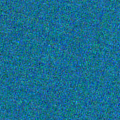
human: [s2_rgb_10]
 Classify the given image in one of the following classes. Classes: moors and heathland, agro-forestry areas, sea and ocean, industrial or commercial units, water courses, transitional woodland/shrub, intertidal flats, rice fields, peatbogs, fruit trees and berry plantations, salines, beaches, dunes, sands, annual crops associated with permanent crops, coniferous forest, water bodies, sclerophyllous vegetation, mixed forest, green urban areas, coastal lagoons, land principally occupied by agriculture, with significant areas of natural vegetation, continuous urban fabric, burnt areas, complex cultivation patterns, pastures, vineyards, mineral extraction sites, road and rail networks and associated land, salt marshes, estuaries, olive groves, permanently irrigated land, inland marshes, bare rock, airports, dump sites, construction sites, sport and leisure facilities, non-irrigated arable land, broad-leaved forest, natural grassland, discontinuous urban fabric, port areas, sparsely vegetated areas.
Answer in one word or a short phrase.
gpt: sea and ocean